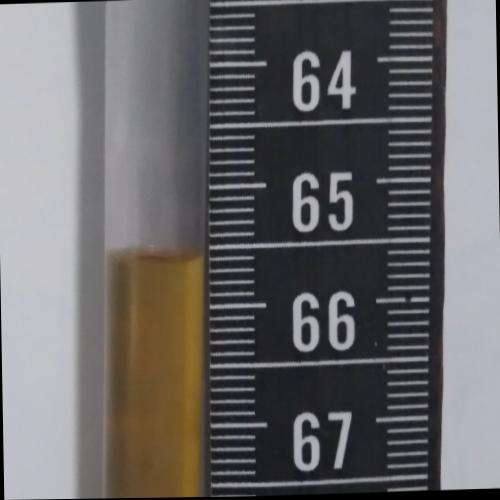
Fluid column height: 65.6 cm